Question: The picture shows the balloon popping problem. You need to pop all the balloons in a certain order. The reward for popping a red balloon is the product of itself and the value on the balloons to the left and right. The reward for popping a gold balloon is doubled, and the reward for popping a black balloon becomes negative. If there is no balloon on the left or right, multiply the value by 1. You only need to find the maximum reward and keep only the final value
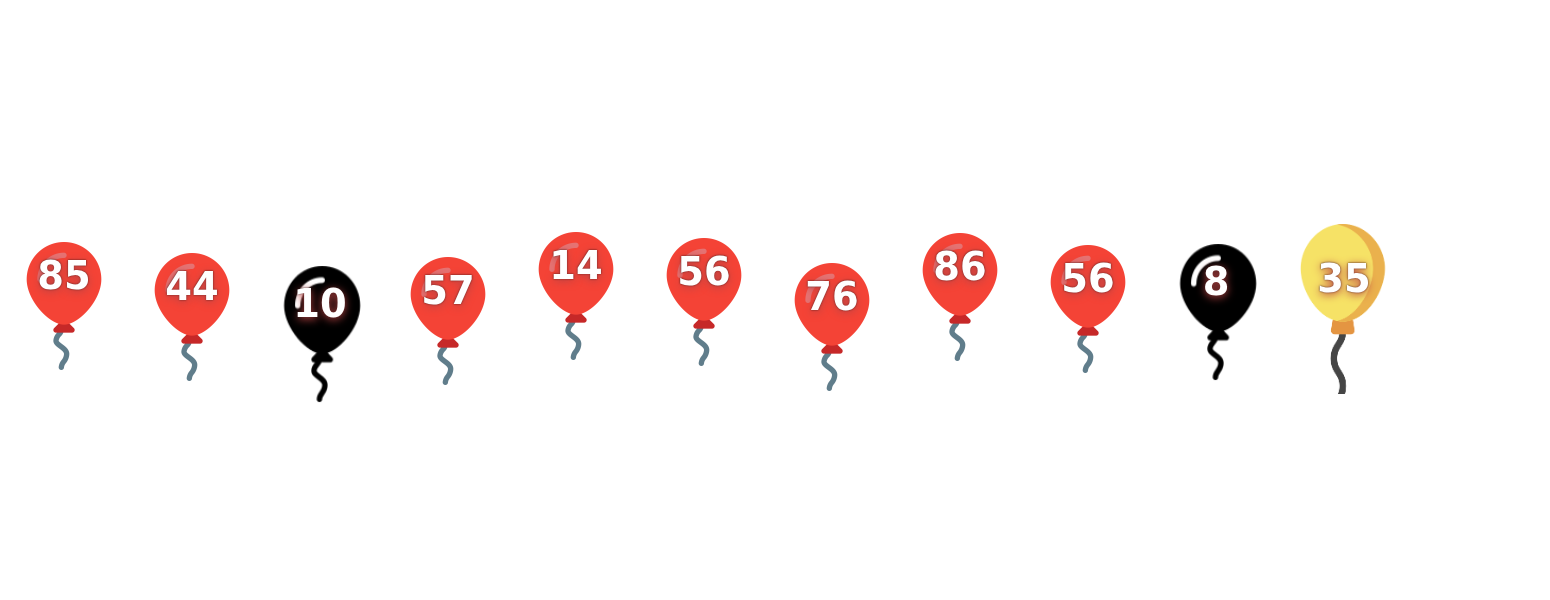
Answer: 1987743